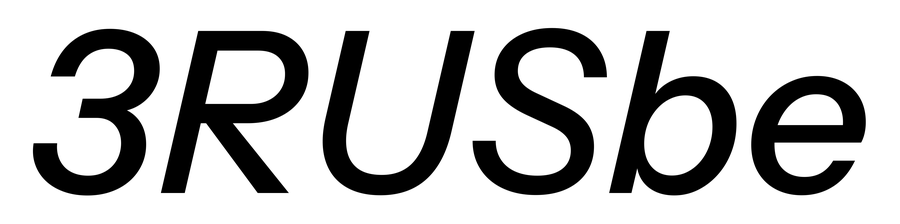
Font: InstrumentSans-Italic_Medium_Italic